Field crop: maize
Growth stage: 2
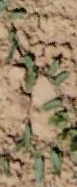
Species: convolvulus